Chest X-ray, PA view. Patient: 55 years old, sex M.
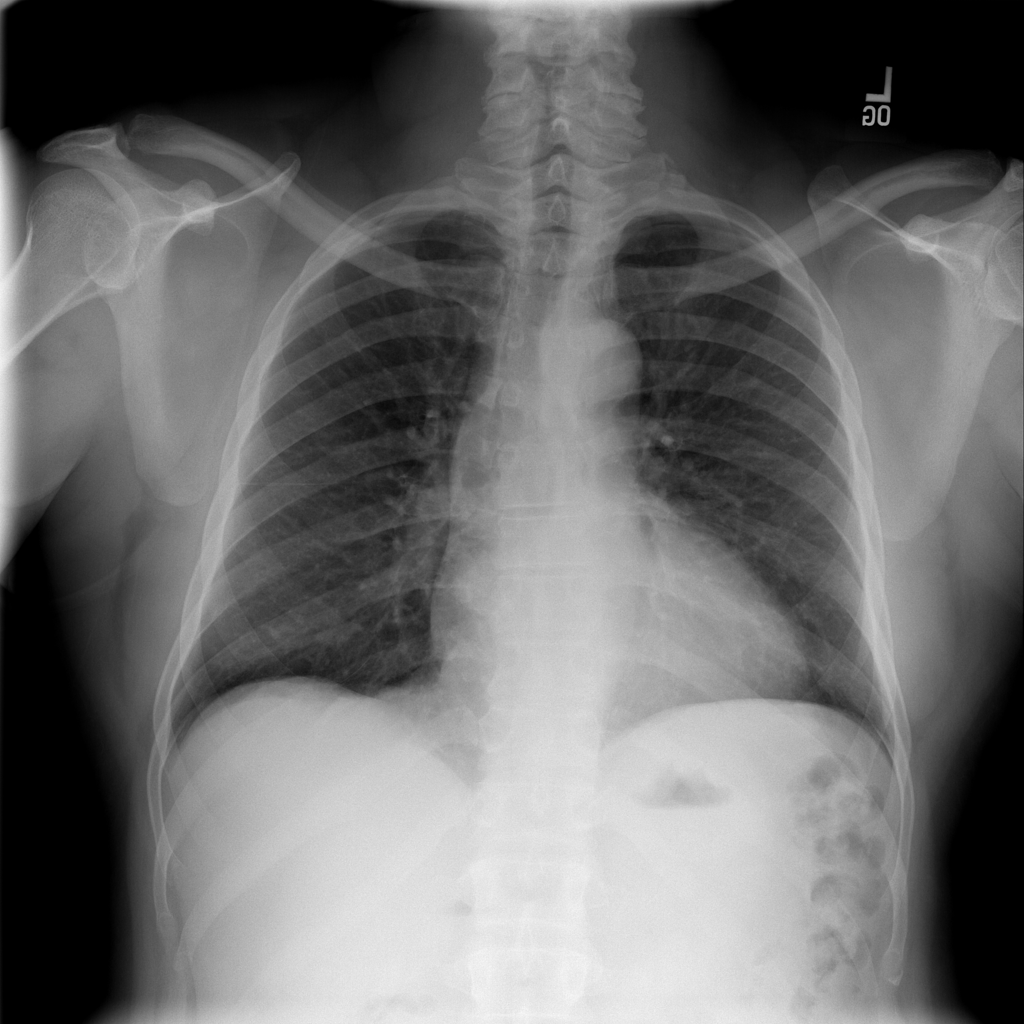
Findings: No Finding